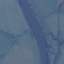
Land use / land cover: River